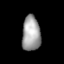
Tissue: lung
Cell type: Epithelial cells
Senescence score: 0.5938
Nuclear area (px): 629
Mean DAPI intensity: 160.66